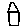
Label: house